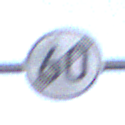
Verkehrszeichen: EndeGeschwindigkeit60
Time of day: SunriseSunset
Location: Outdoor (RoadRail)
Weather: PartlyCloudy
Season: NotSpecified
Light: Natural